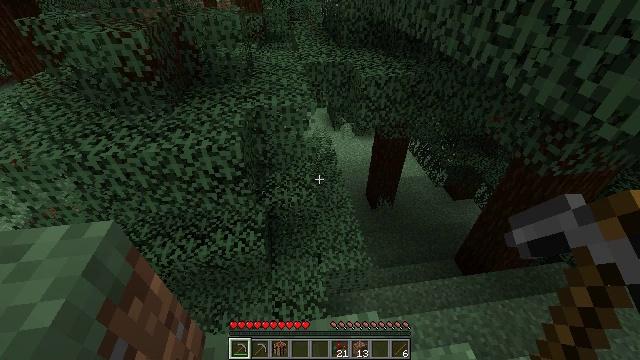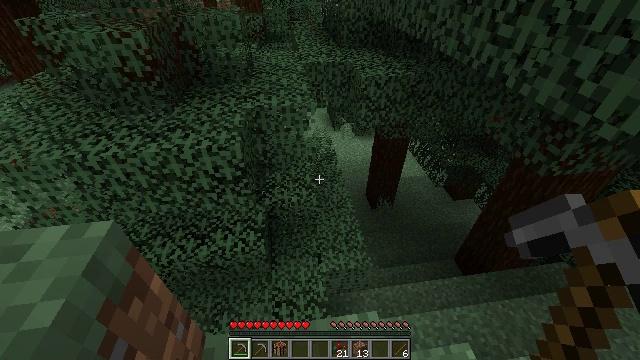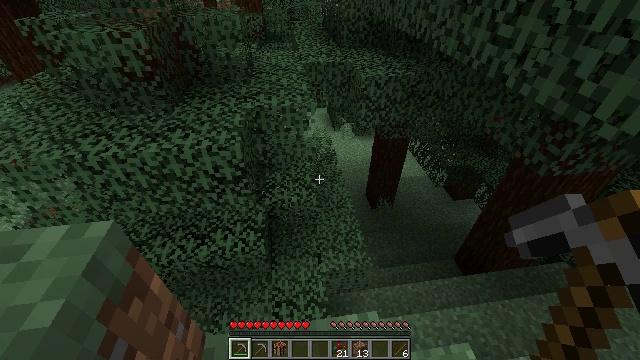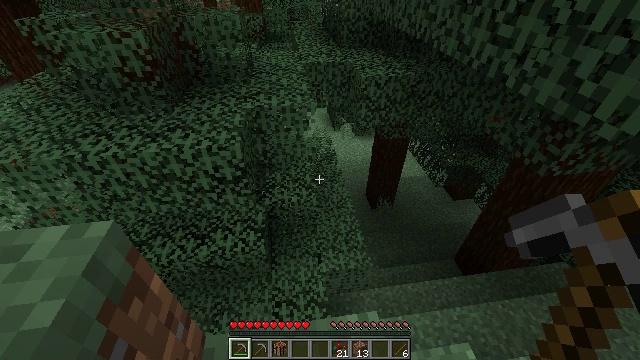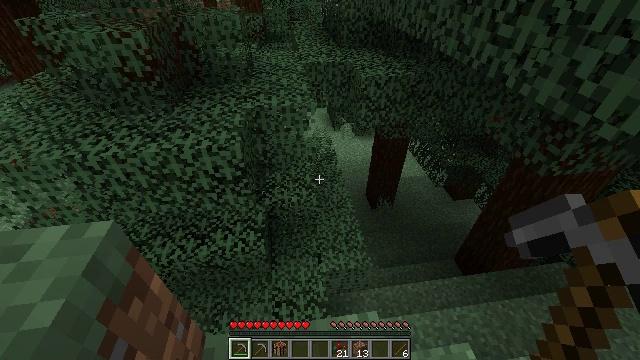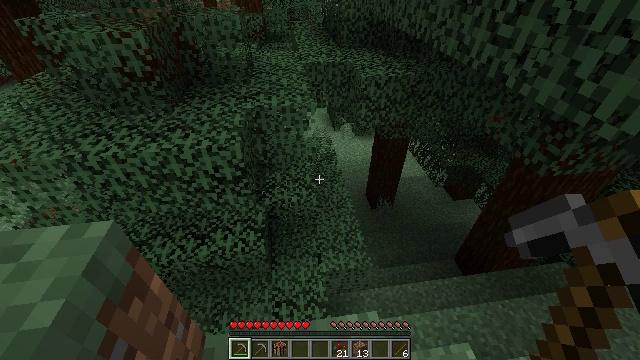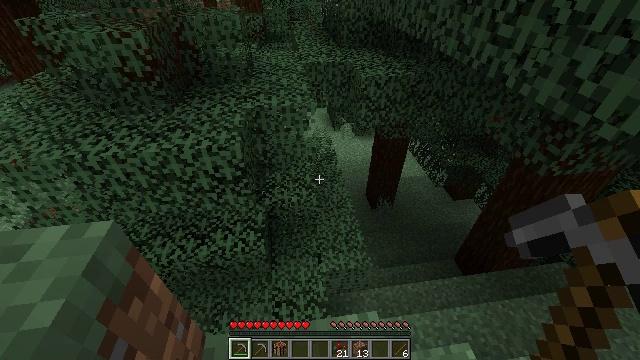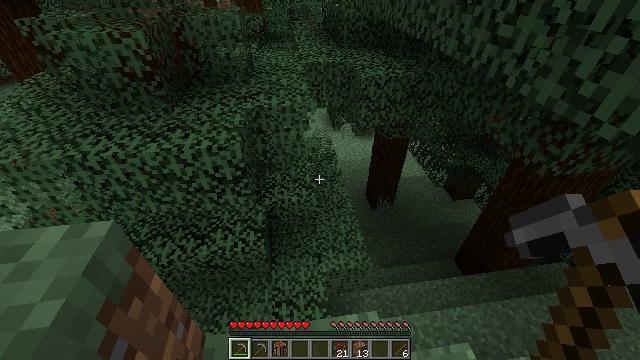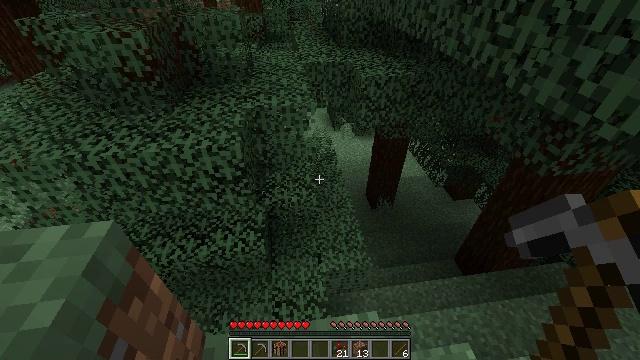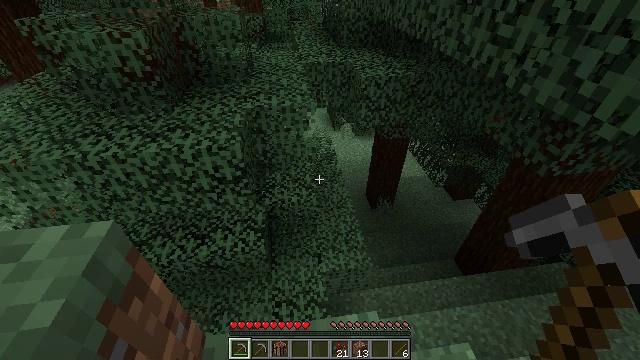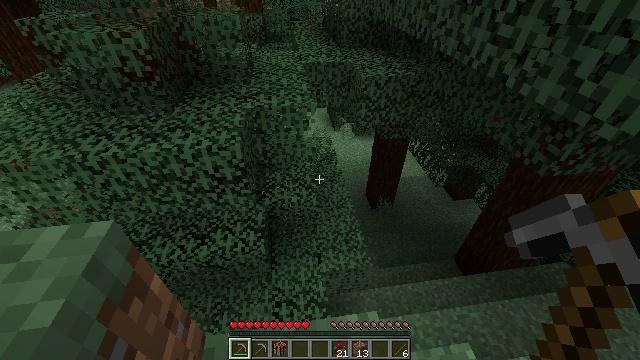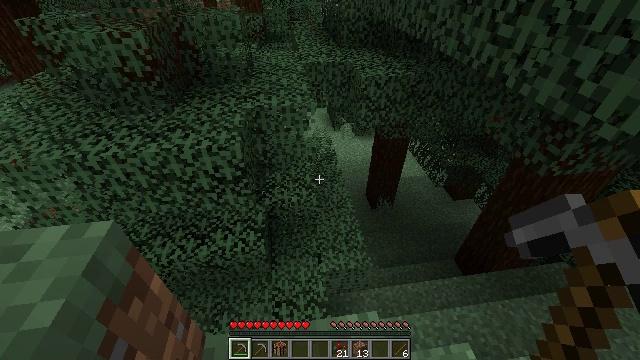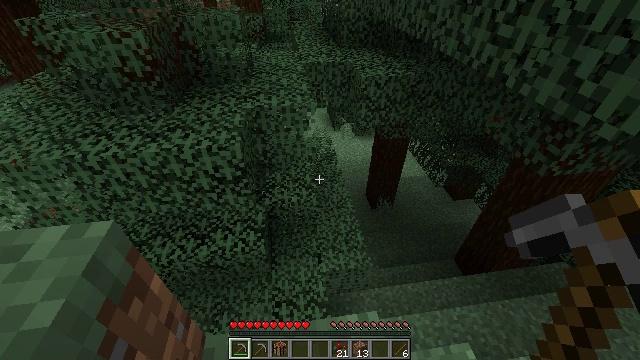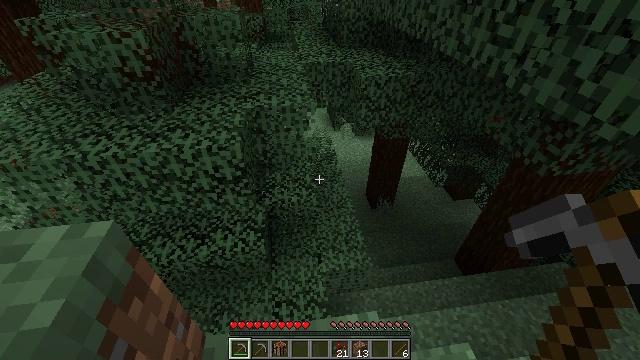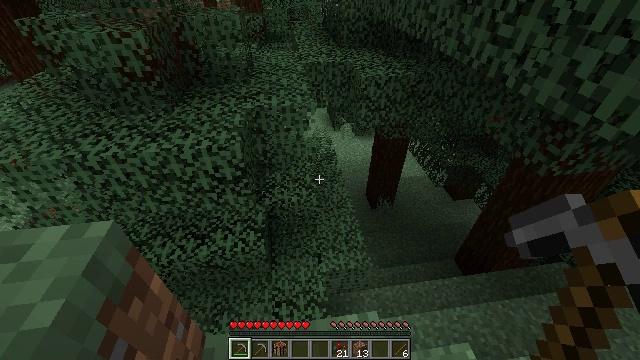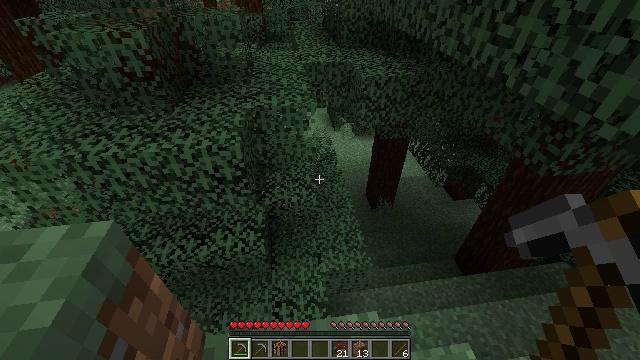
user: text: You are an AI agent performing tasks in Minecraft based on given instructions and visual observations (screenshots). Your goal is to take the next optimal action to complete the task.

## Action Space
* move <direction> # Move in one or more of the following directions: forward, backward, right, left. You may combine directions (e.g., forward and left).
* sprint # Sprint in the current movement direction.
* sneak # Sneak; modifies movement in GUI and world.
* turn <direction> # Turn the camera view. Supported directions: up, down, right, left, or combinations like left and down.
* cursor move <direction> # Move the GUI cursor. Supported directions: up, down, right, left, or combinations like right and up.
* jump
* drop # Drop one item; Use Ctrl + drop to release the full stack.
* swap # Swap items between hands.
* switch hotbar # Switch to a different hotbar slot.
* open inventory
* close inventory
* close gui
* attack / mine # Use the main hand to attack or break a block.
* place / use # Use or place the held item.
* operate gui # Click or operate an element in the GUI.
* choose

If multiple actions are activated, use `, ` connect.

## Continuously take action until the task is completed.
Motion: motion action
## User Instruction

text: Clear the sweet berry bush to collect the sweet berries.
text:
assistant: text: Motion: no_op
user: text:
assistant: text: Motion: no_op
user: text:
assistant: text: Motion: no_op
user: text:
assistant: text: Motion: no_op
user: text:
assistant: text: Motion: no_op
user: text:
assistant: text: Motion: no_op
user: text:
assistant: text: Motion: no_op
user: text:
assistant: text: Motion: no_op
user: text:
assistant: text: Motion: no_op
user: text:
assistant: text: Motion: no_op
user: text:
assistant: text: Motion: no_op
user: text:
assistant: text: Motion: no_op
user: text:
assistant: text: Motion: no_op
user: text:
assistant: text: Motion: no_op
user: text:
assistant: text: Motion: no_op
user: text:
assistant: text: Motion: no_op
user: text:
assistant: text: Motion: no_op
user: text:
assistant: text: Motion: no_op
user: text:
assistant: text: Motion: no_op
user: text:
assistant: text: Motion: no_op
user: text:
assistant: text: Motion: no_op
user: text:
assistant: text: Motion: no_op
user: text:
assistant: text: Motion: no_op
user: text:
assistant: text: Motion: no_op
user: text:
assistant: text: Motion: no_op
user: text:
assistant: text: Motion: no_op
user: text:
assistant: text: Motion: no_op
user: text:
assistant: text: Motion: no_op
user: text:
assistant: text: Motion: no_op
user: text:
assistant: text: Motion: no_op